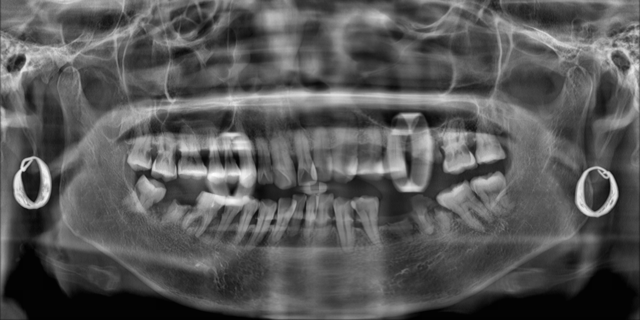
adult